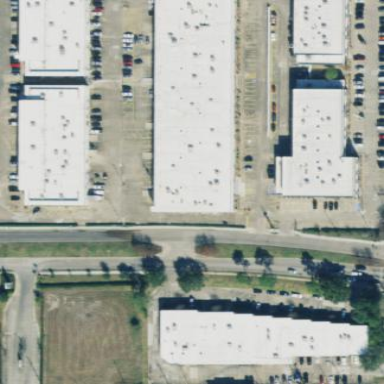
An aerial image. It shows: Commercial building.